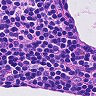
Metastatic tissue present: no